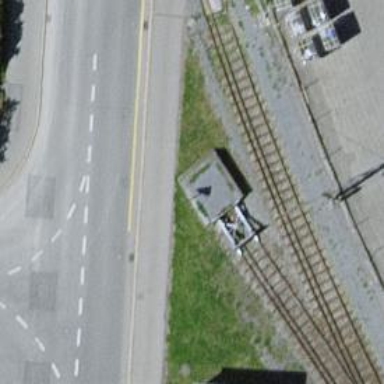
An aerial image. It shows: Single railway spur track.